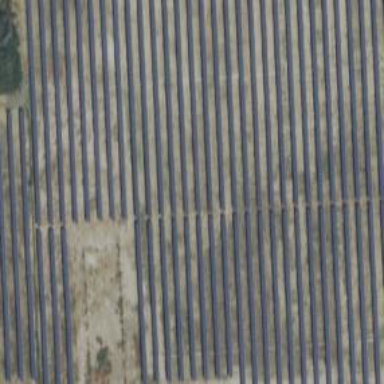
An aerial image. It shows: Solar power plant.